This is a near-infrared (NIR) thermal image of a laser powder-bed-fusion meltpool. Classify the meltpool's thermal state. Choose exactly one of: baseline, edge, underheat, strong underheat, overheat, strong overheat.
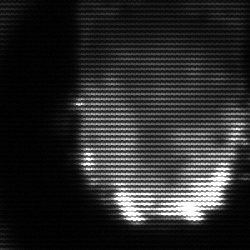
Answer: baseline